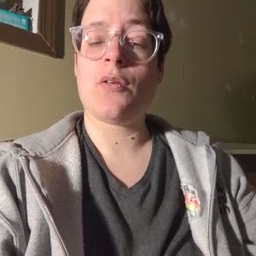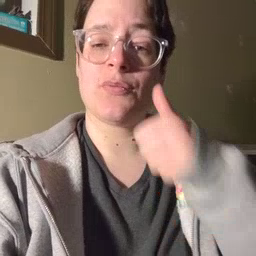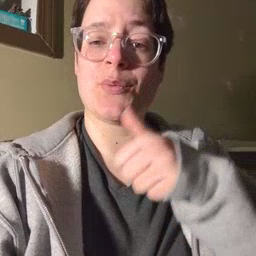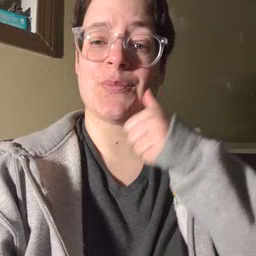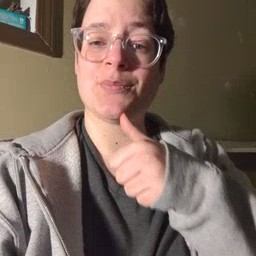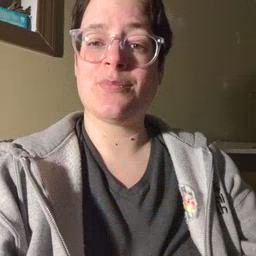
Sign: girl